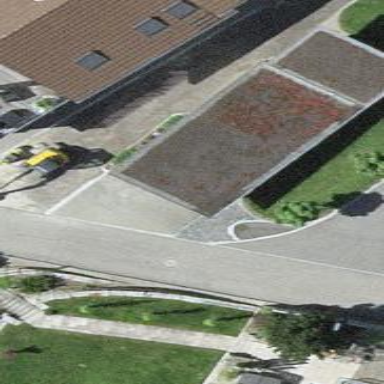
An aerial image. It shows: Garage with flat roof.